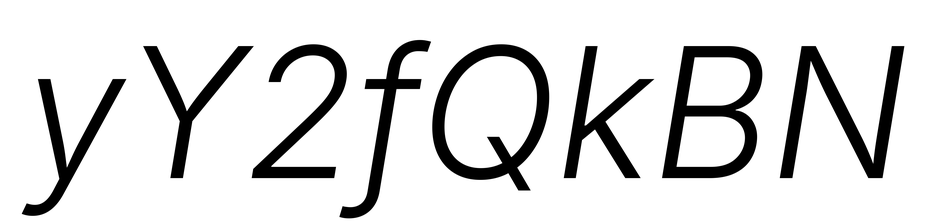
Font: Inter-Italic_Light_Italic